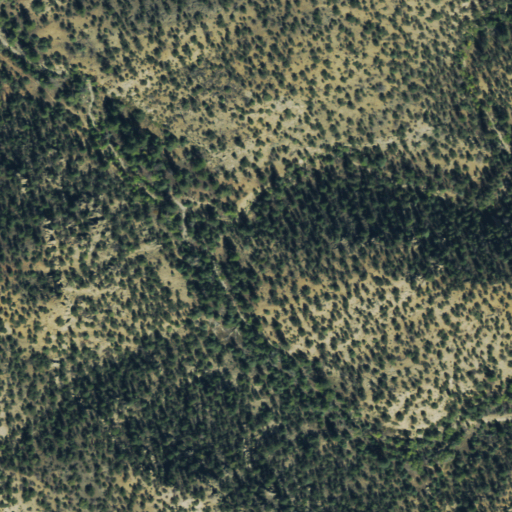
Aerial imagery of valley in Colorado named Cat Gulch containing evergreen forest and shrub